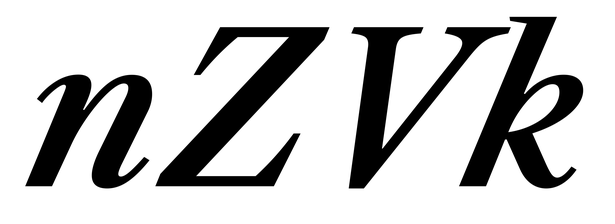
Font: LibreCaslonText-Italic_SemiBold_Italic